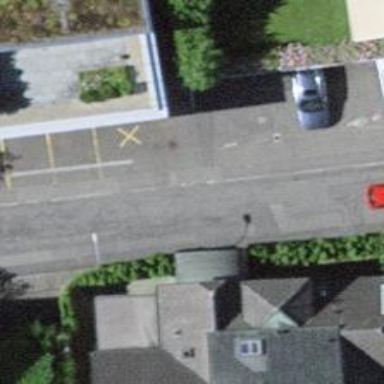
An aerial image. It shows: Sidewalk along the footway.